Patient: sex F, age 68
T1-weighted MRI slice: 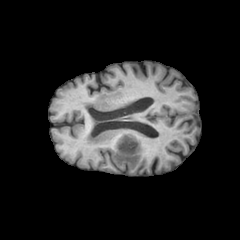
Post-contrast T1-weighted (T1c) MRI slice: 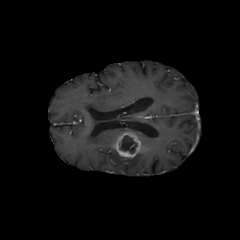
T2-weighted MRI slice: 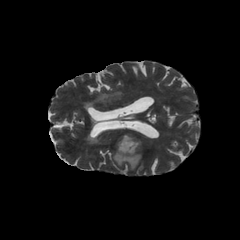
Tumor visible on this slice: yes
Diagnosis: Glioblastoma, IDH-wildtype
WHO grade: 4